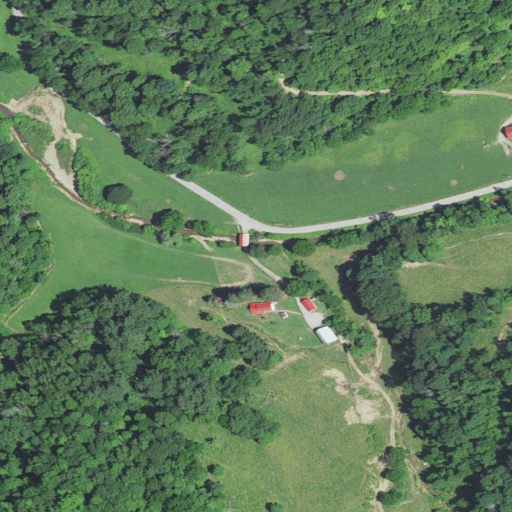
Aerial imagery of valley in West Virginia named Molleys Hollow containing mixed forest, deciduous forest, pasture, open development, grassland, and low intensity development